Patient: sex M, age 48
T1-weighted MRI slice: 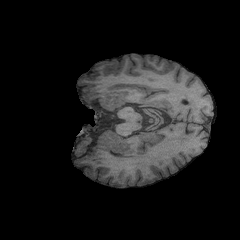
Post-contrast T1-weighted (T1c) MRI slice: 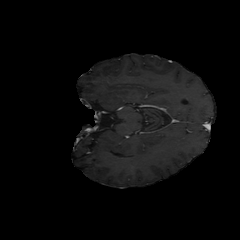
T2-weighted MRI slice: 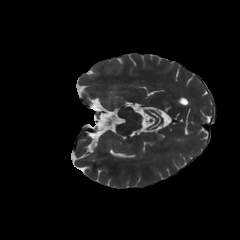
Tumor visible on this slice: no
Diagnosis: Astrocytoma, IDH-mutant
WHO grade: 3